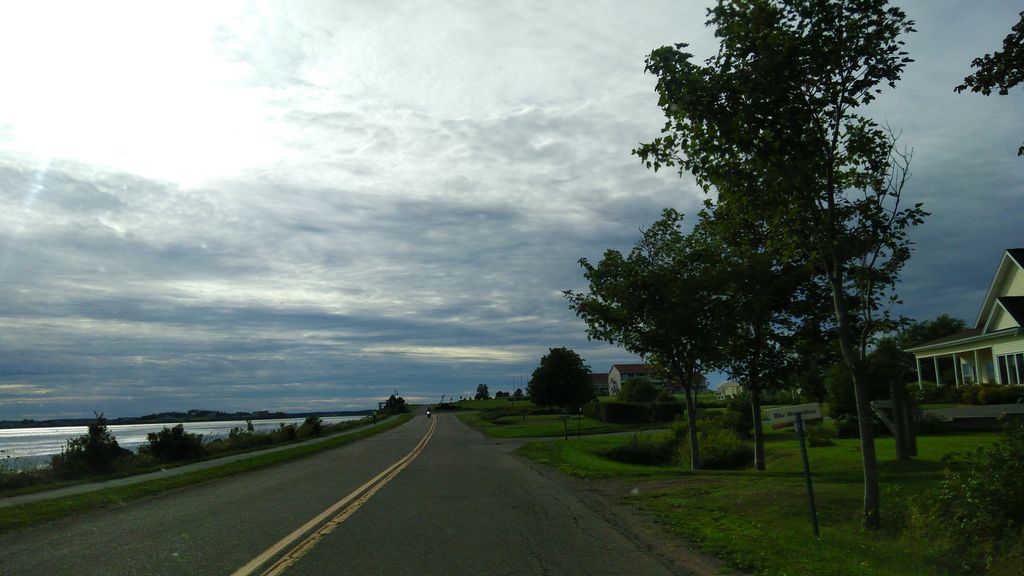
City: charlottetown